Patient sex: M
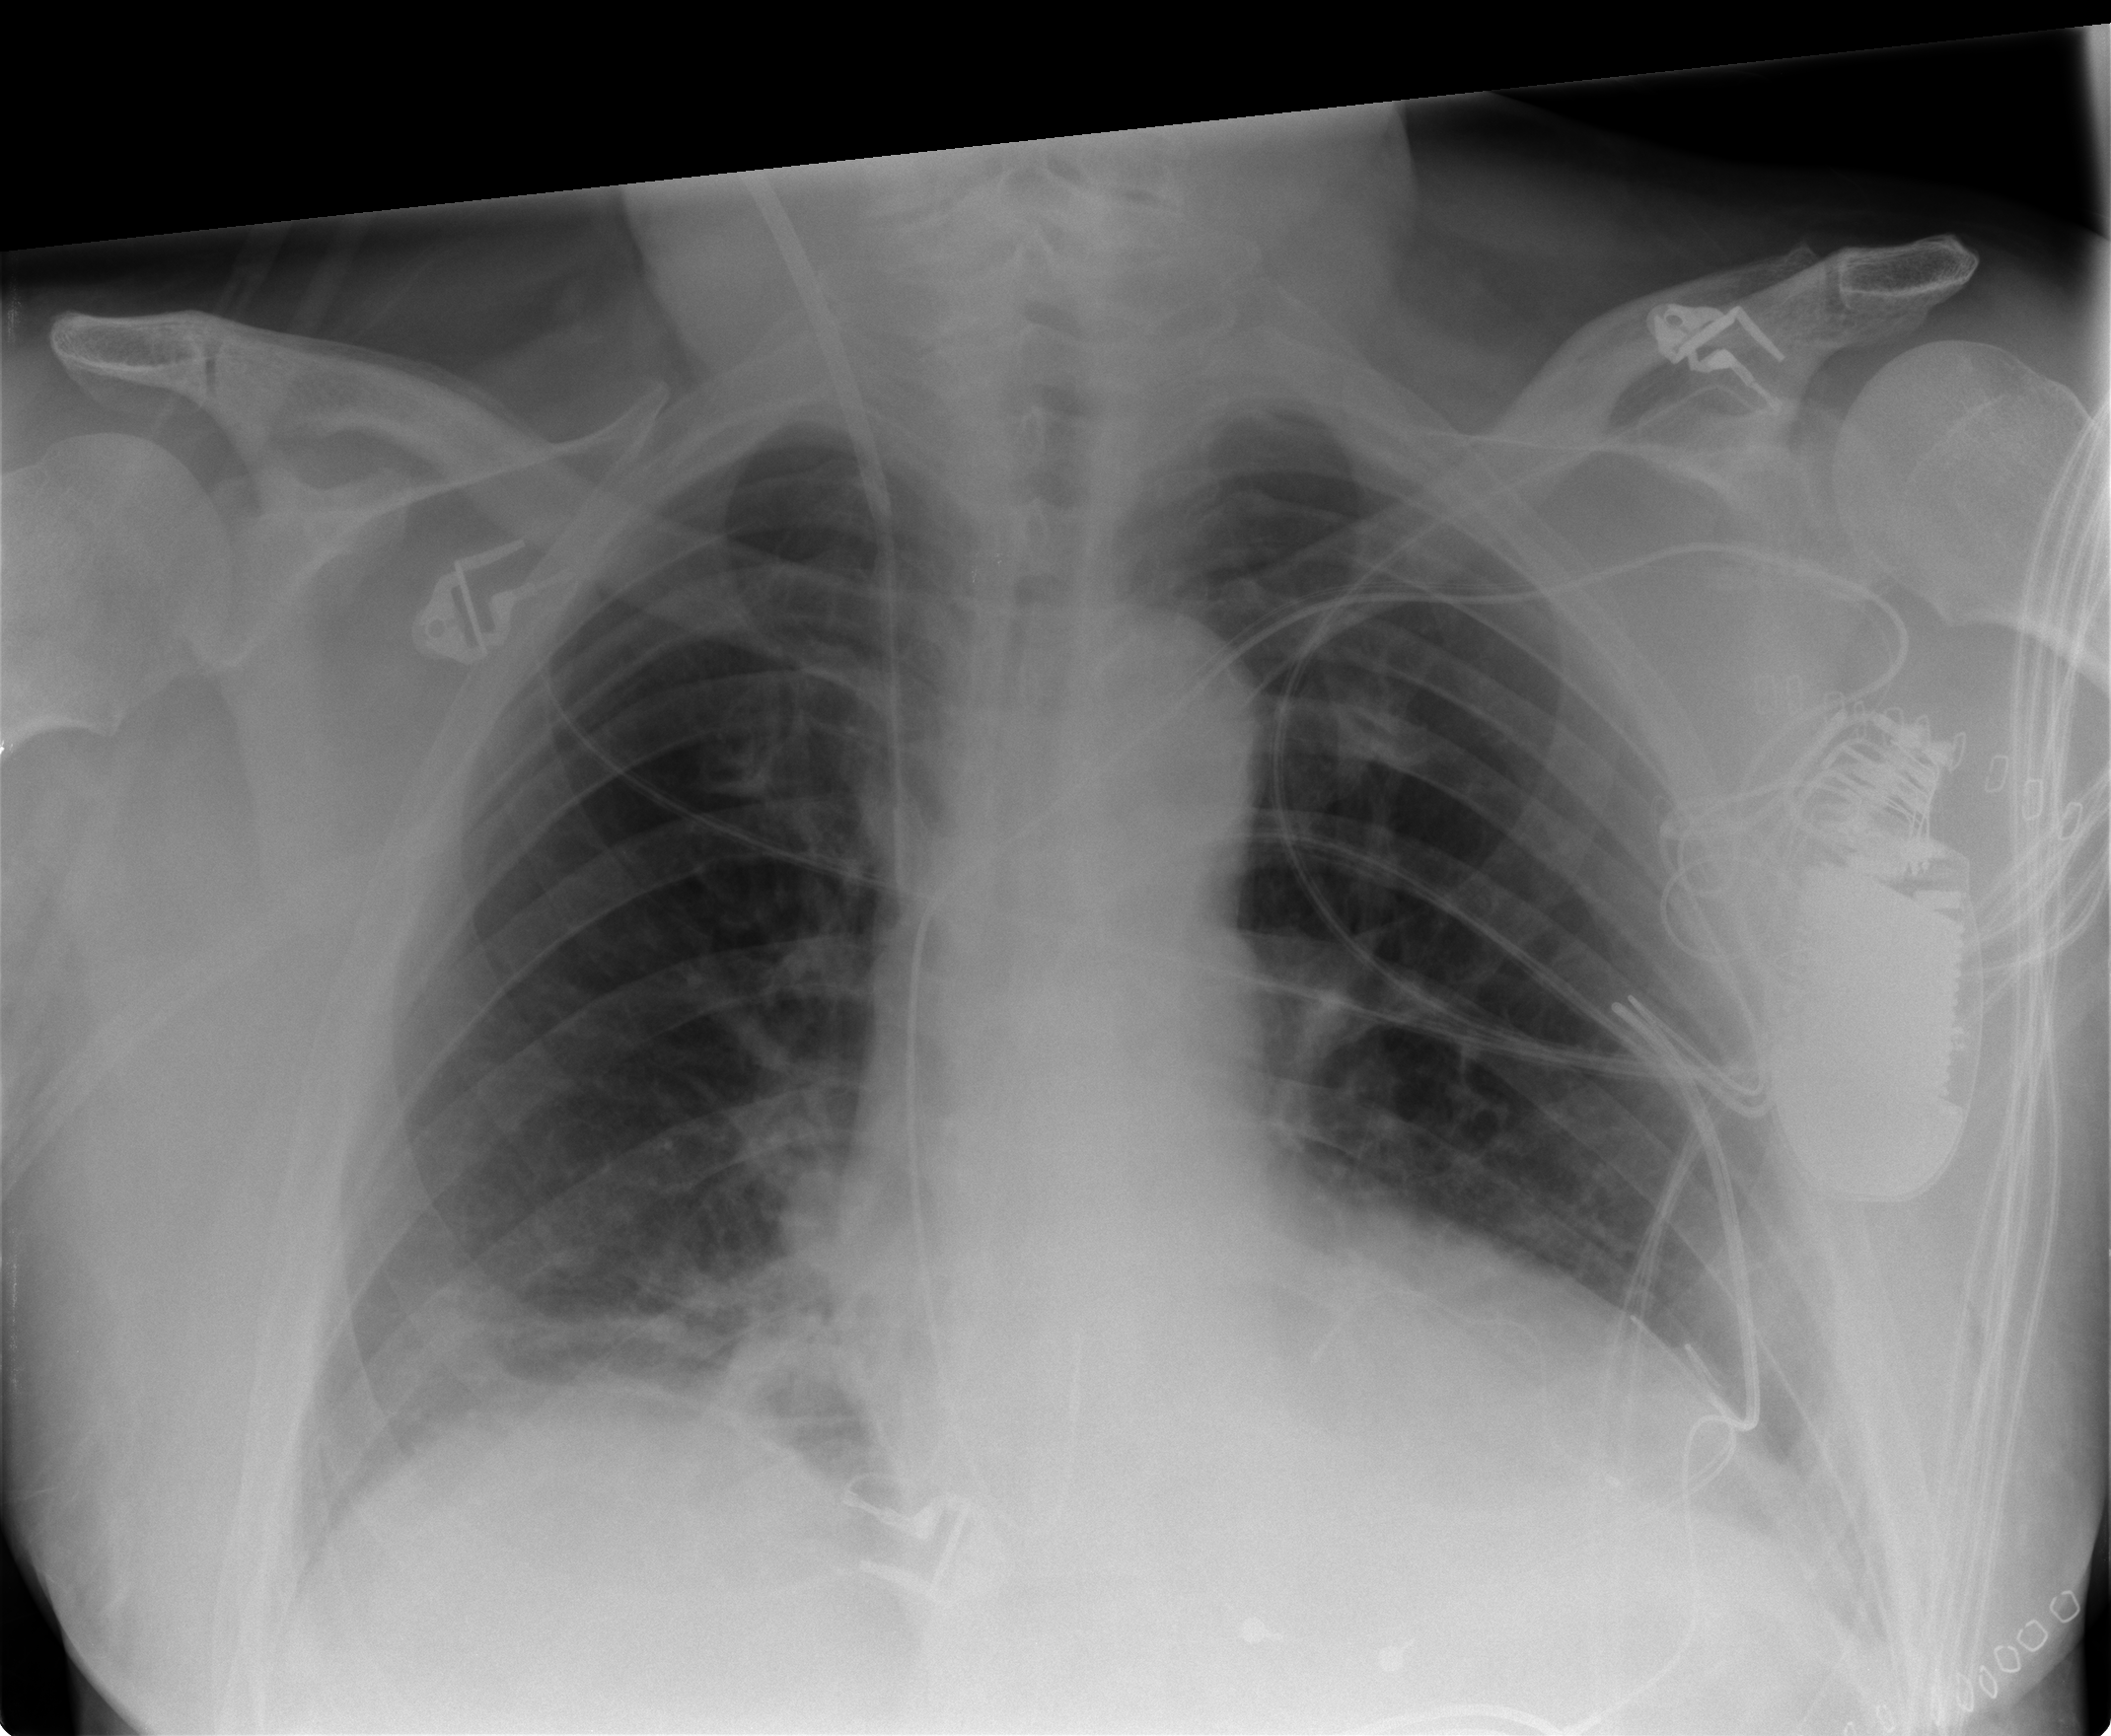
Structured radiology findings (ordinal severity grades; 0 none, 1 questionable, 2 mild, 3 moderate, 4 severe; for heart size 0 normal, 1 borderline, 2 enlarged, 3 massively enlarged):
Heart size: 2
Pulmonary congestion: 0
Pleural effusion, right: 0
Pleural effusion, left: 0
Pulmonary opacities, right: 0
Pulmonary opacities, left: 0
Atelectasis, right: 2
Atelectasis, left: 2